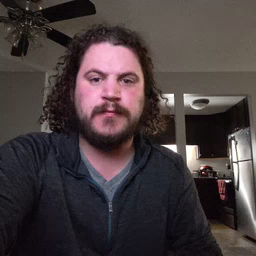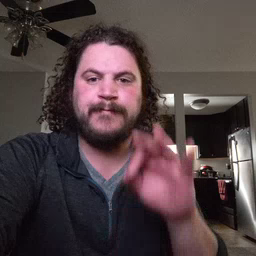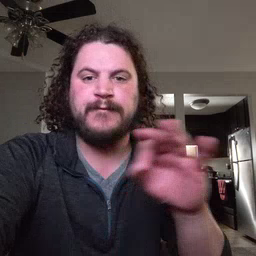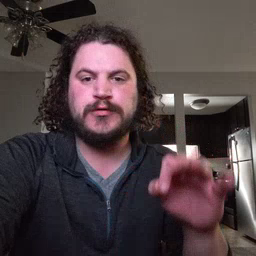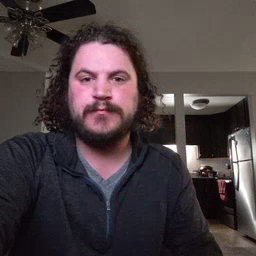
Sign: frenchfries